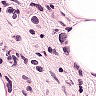
Metastatic tissue present: yes